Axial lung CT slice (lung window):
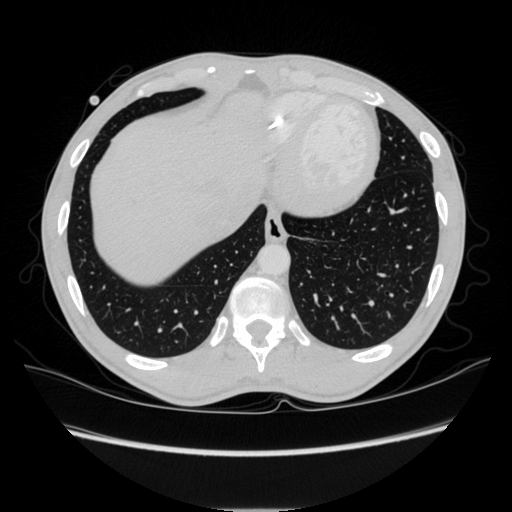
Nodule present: no